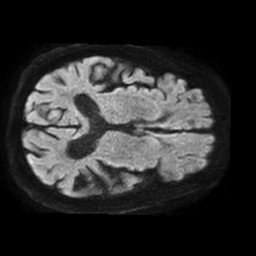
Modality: TRACE
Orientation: axial
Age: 62
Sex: male
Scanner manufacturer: philips
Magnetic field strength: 1.5 T
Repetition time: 3.4 s
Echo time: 0.06899 s